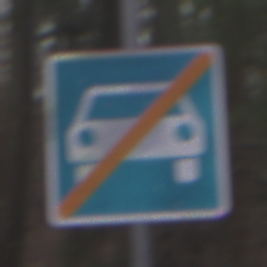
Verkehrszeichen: EndeKraftfahrstrasse
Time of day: Midday
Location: Outdoor (Nature)
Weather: Overcast
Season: Autumn
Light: Natural